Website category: movie
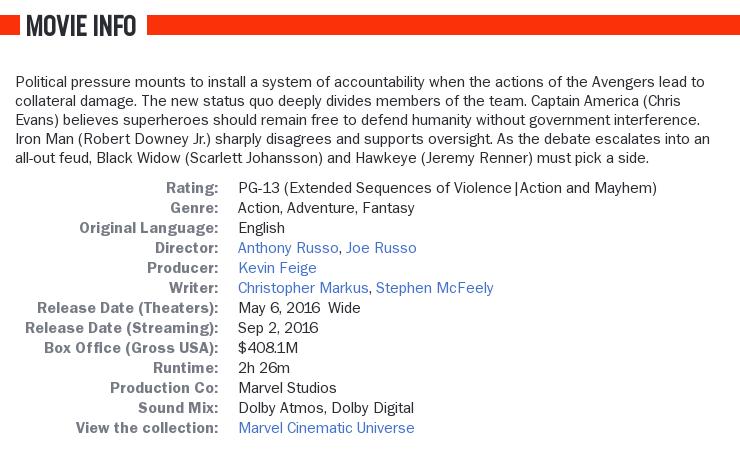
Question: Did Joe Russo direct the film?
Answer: yes

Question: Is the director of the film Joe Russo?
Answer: yes

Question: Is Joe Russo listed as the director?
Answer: yes

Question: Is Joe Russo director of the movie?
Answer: yes

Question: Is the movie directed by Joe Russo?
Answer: yes

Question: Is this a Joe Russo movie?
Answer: yes

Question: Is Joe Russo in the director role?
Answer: yes

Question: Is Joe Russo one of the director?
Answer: yes

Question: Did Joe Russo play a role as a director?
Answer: yes

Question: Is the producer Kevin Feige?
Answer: yes

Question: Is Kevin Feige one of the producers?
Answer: yes

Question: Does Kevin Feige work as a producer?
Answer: yes

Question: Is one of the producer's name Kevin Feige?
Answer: yes

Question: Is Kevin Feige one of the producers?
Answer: yes

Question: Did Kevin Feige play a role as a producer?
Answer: yes

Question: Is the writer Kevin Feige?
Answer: no

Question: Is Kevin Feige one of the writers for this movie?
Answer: no

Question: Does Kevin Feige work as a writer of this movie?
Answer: no

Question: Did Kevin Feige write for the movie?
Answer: no

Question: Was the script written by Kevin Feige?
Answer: no

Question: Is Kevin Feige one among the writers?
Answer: no

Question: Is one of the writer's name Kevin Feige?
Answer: no

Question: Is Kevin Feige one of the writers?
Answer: no

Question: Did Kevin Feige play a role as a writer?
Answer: no

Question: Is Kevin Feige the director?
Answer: no

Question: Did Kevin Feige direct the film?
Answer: no

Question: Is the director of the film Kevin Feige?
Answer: no

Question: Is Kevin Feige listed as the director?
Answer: no

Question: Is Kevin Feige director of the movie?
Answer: no

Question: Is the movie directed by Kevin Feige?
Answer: no

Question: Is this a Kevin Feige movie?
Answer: no

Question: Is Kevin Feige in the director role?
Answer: no

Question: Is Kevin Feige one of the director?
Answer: no

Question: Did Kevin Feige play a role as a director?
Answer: no

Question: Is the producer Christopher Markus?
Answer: no

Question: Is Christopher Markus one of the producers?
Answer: no

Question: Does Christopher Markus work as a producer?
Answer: no

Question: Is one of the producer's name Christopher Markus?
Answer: no

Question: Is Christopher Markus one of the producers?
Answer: no

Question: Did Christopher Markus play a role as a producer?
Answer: no

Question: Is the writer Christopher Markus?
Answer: yes

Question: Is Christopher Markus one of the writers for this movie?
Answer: yes

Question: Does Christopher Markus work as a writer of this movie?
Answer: yes

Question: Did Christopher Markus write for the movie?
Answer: yes

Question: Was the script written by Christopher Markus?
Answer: yes

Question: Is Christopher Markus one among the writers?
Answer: yes

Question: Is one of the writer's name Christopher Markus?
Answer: yes

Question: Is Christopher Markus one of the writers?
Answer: yes

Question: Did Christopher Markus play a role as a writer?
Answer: yes

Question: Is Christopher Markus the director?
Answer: no

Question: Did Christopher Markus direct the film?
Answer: no

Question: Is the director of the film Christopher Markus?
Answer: no

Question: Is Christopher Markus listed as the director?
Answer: no

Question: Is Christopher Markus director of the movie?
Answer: no

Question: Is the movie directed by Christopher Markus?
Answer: no

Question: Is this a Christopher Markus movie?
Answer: no

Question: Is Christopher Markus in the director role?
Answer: no

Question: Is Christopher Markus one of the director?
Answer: no

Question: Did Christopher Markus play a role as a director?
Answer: no

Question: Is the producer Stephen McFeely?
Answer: no

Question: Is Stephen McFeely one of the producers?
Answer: no

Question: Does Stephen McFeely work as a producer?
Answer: no

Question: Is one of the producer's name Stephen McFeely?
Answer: no

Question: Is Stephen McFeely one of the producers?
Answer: no